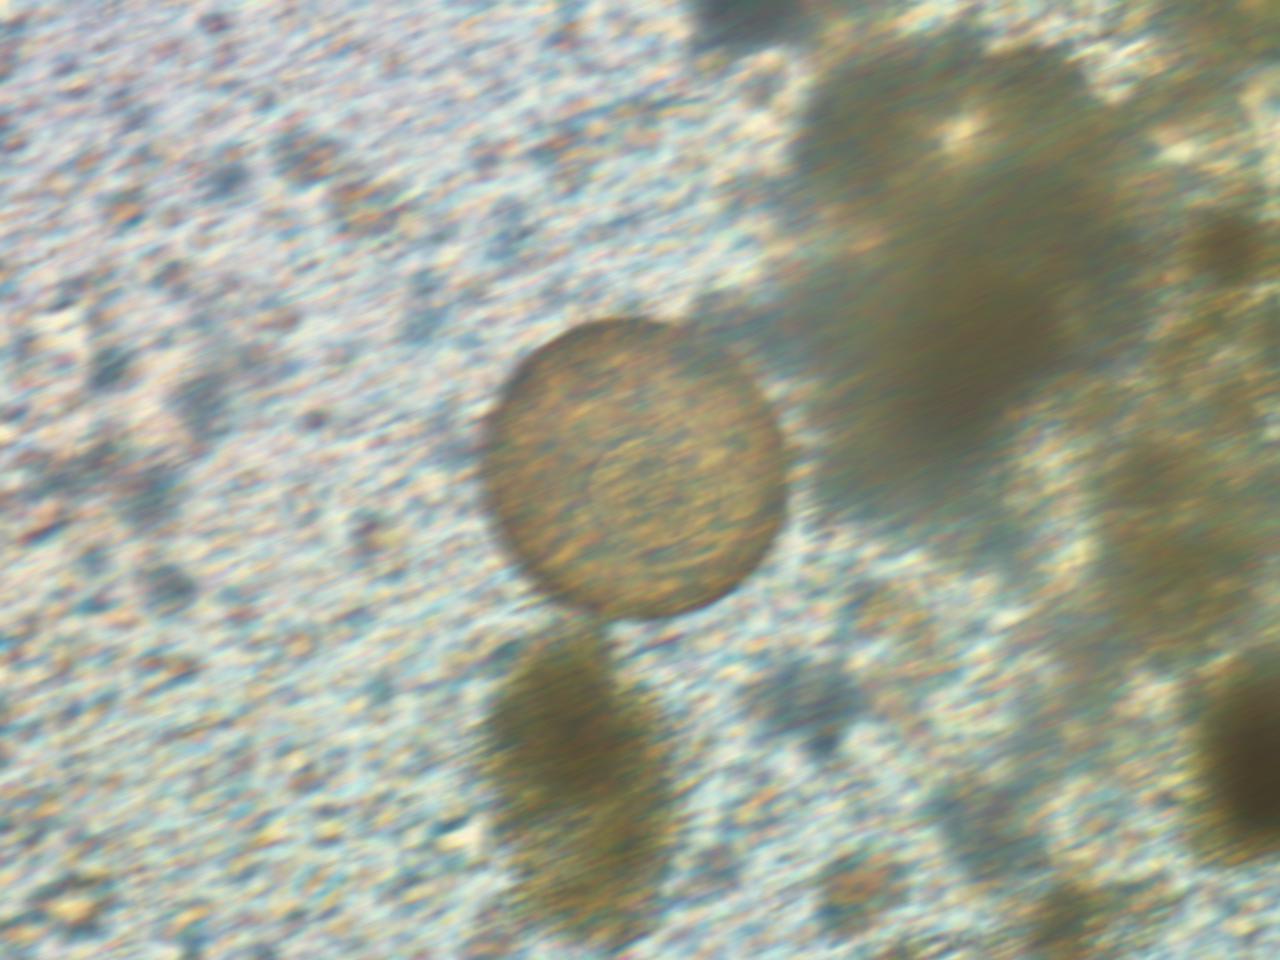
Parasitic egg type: Hymenolepis diminuta